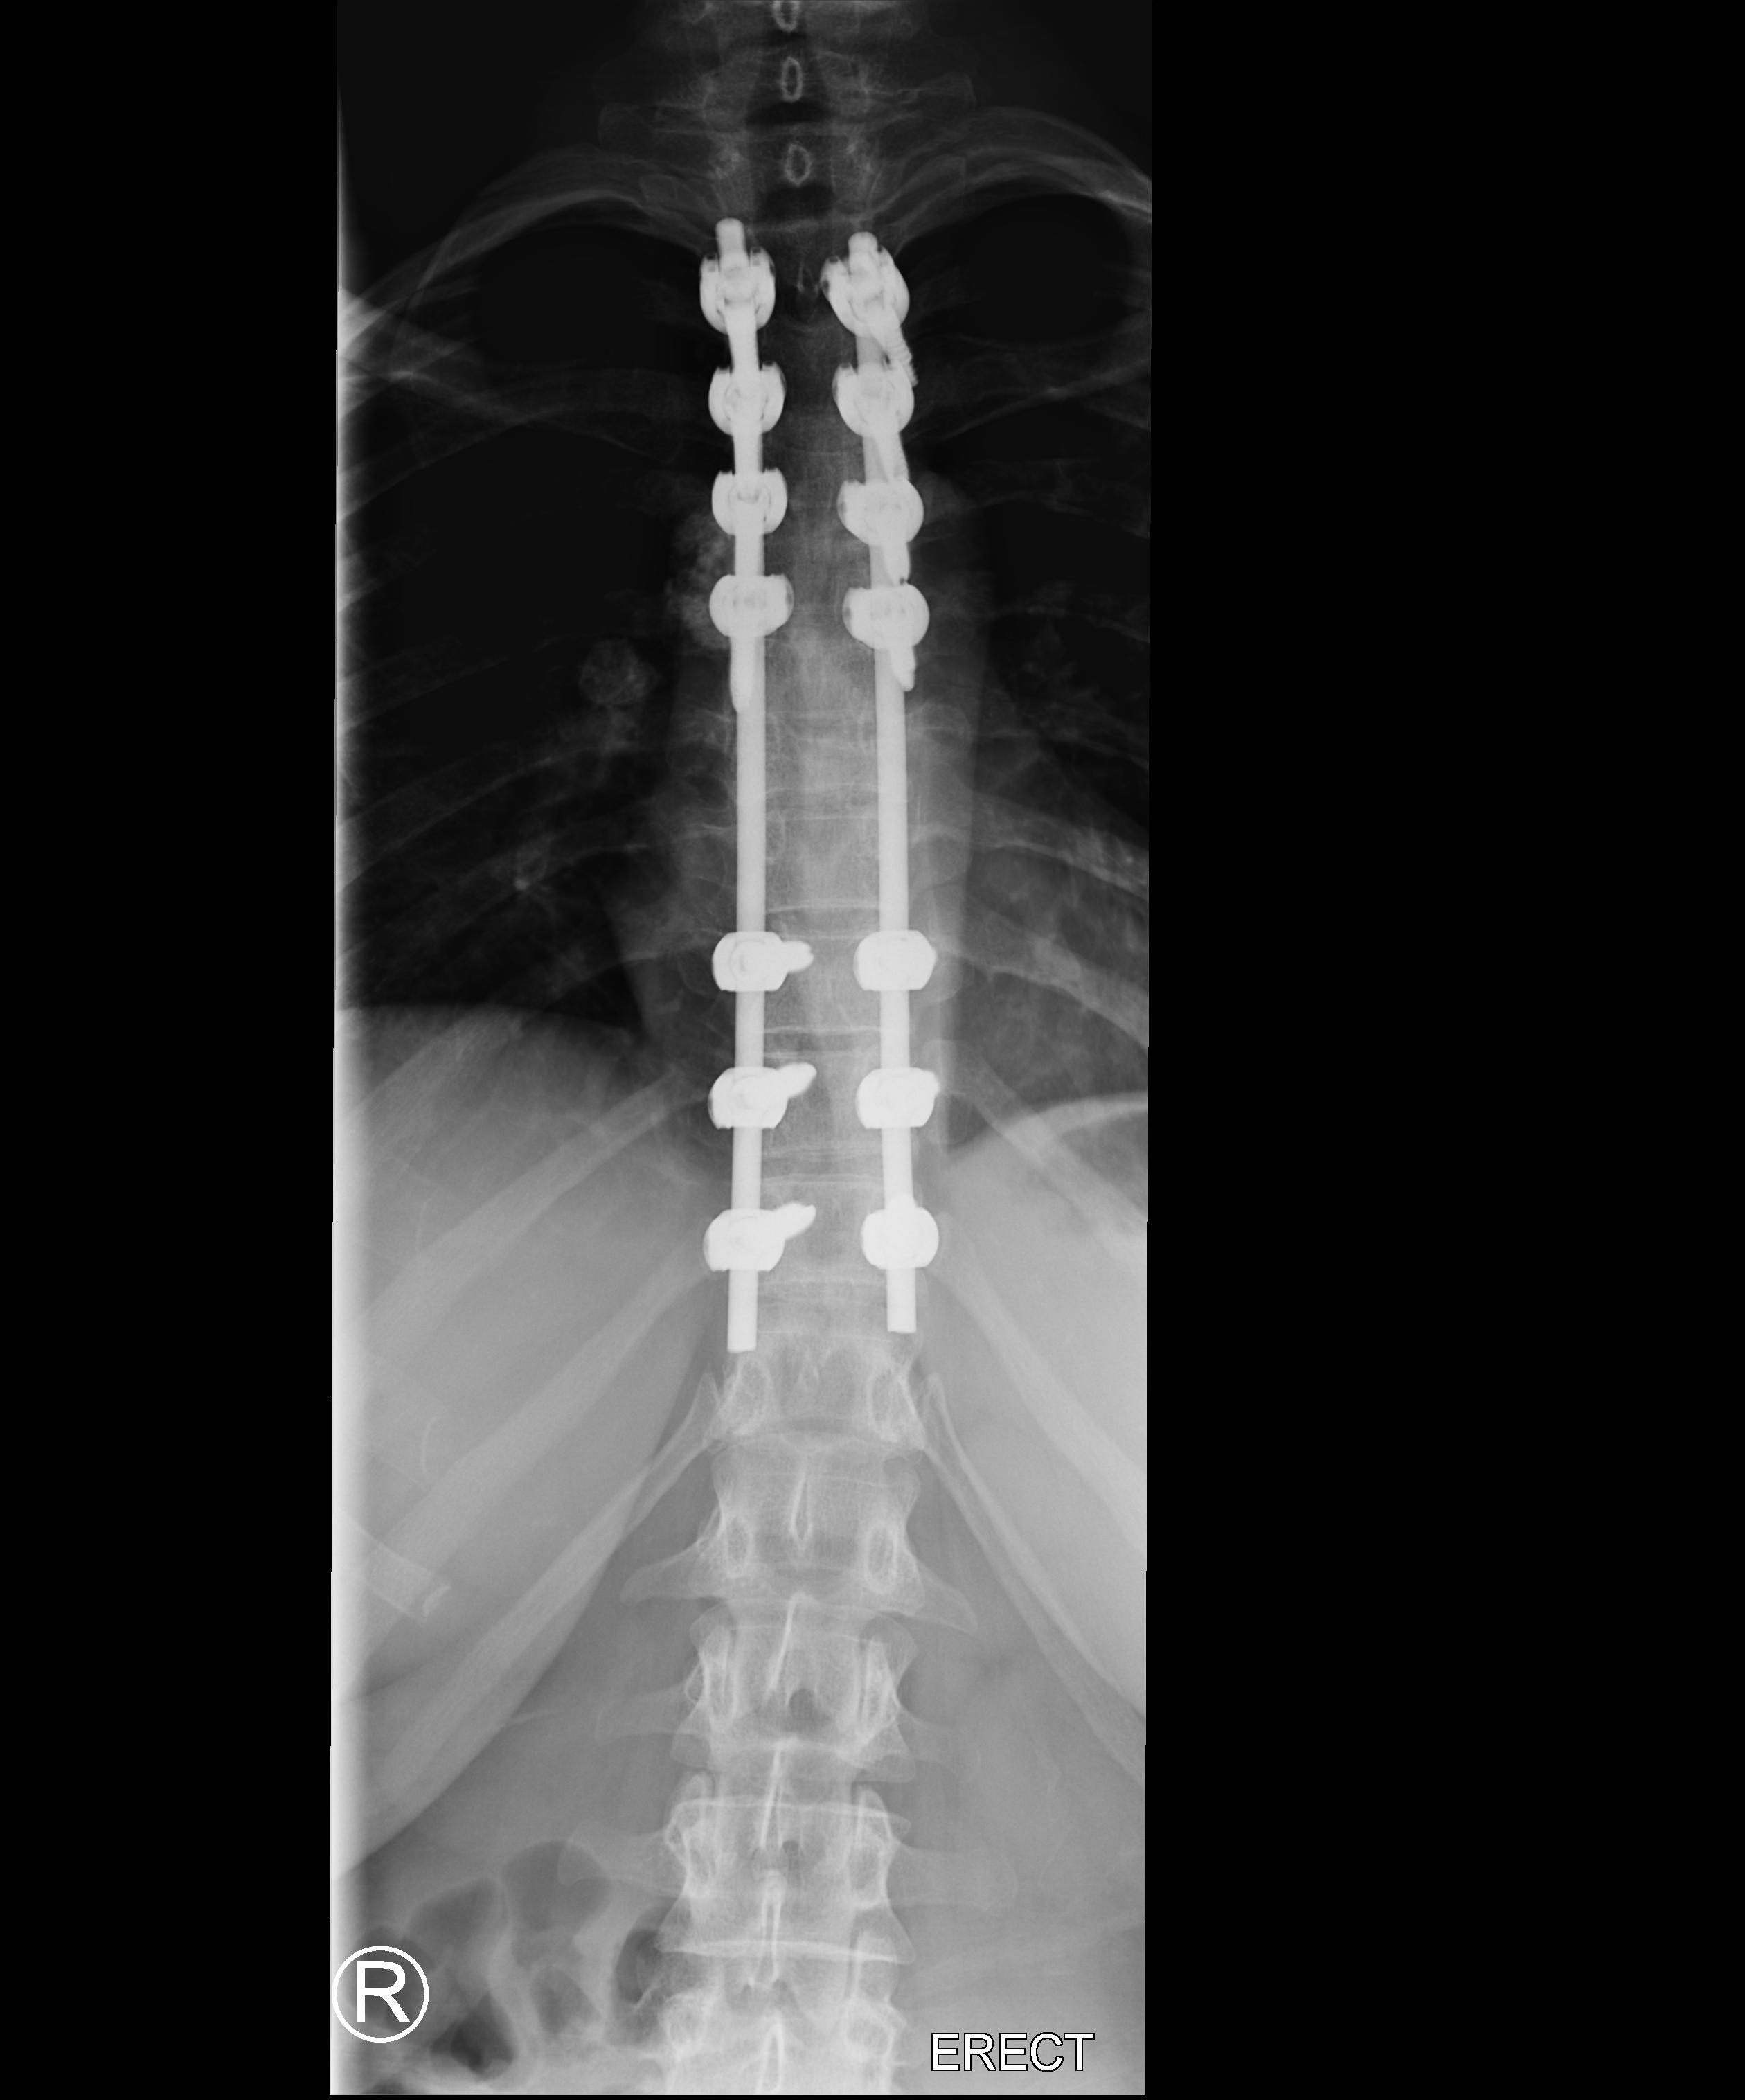
View: AP
Implant manufacturer: orthofix firebird